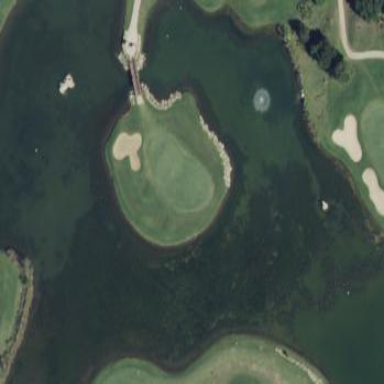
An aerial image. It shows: Rough area in golf course.